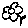
Label: flower